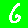
Digit: 6